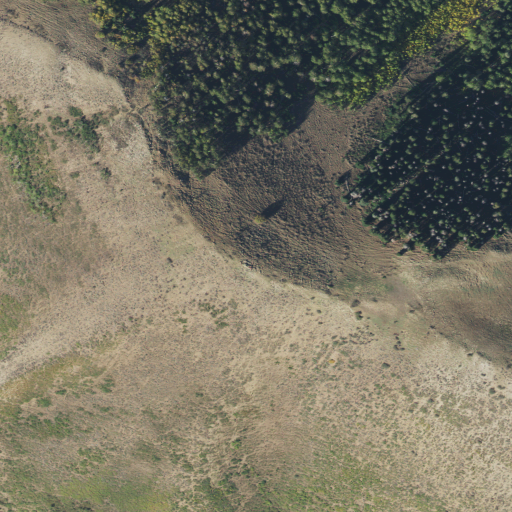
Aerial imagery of mountain in Utah named Bald Knoll containing shrub, deciduous forest, and evergreen forest